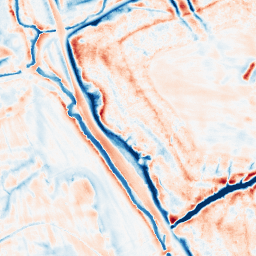
Category: edge_preserving
Decomposition family: bilateral
Decomposition parameters: d: 21
sigma_color: 100
sigma_space: 50
Upsampling method: cubic_catmull_rom
Upsampling parameters: scale: 4
Upsampling scale: 4